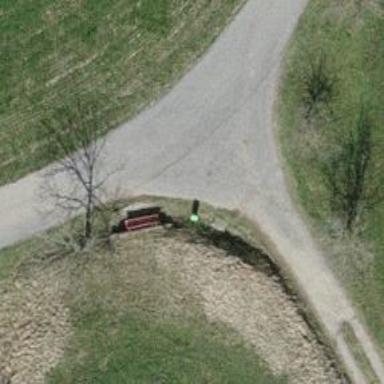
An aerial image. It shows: Bench for seating.